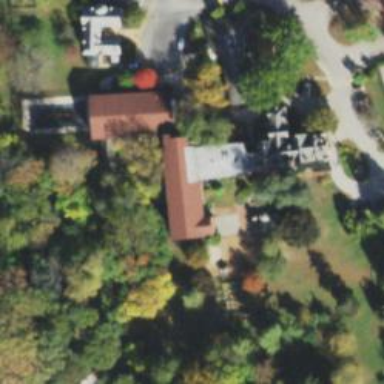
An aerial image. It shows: School building.